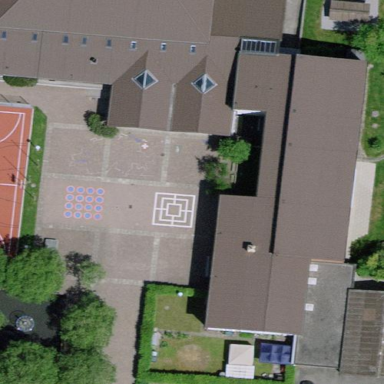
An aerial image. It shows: School.